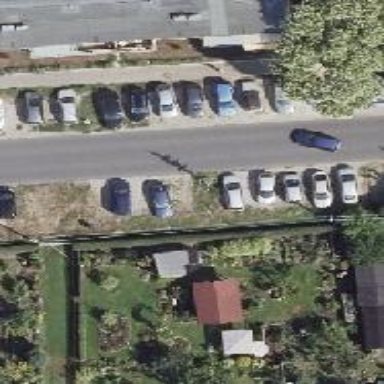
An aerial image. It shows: Collision protection barrier with parking obstacles.